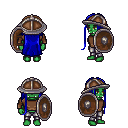
a pixel art fantasy rpg character, female body template, orc, green skin, brown long-sleeve shirt, metal pants, blue extra-long hairstyle, chain helm, shield, four views (front, back, left, right), 2x2 character sprite sheet, small pixel art, hard edges, no anti-aliasing